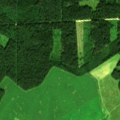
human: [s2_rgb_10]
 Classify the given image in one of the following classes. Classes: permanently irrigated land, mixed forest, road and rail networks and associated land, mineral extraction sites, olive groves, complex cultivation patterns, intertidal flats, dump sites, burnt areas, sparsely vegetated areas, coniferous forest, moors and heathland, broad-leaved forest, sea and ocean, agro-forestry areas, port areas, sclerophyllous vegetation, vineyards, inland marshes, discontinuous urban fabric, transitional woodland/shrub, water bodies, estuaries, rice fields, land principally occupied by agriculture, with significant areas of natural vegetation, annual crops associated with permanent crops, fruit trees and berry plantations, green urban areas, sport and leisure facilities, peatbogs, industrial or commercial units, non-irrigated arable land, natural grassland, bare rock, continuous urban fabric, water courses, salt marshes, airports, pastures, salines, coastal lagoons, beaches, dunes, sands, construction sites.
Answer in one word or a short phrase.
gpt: non-irrigated arable land, pastures, coniferous forest, mixed forest